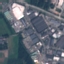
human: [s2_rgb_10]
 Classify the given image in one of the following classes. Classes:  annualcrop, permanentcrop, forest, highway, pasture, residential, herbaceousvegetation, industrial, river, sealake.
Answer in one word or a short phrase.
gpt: Industrial